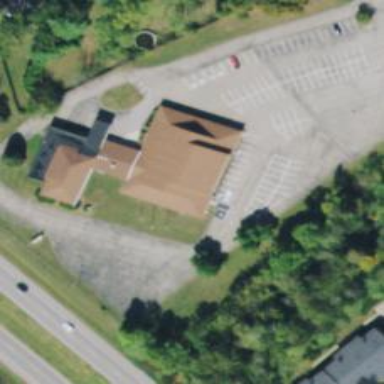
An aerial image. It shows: Beautiful church building.